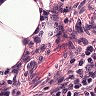
Metastatic tissue present: no